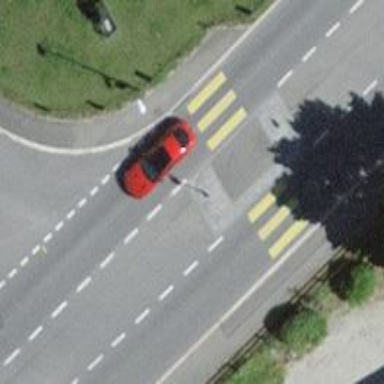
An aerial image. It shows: Zebra crossing with pedestrian island.